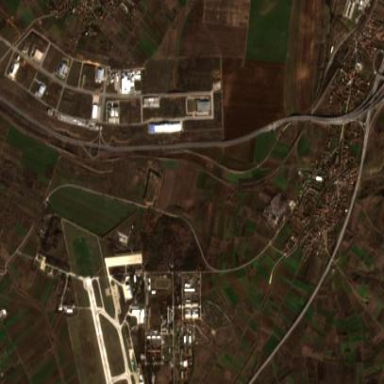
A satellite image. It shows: Military airfield near airport. It is enclosed by fence.